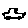
Label: car